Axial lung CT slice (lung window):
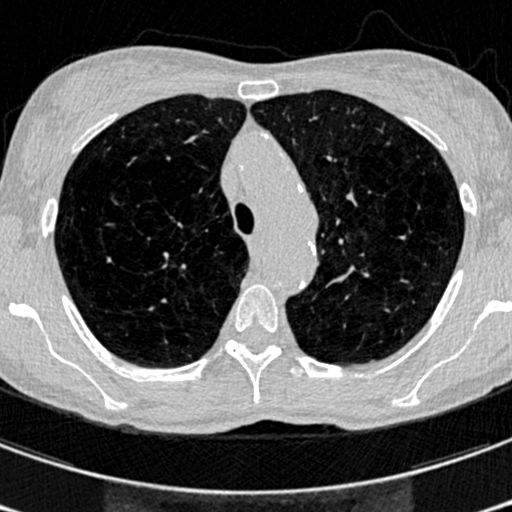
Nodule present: no